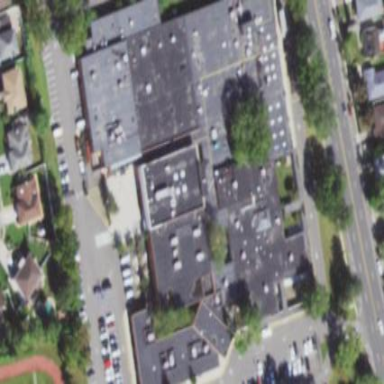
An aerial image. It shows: School building or complex.